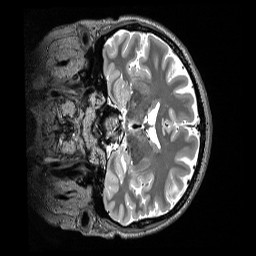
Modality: T2w
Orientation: coronal
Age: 45
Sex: female
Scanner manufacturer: siemens
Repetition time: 3.2 s